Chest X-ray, AP view. Patient: 48 years old, sex F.
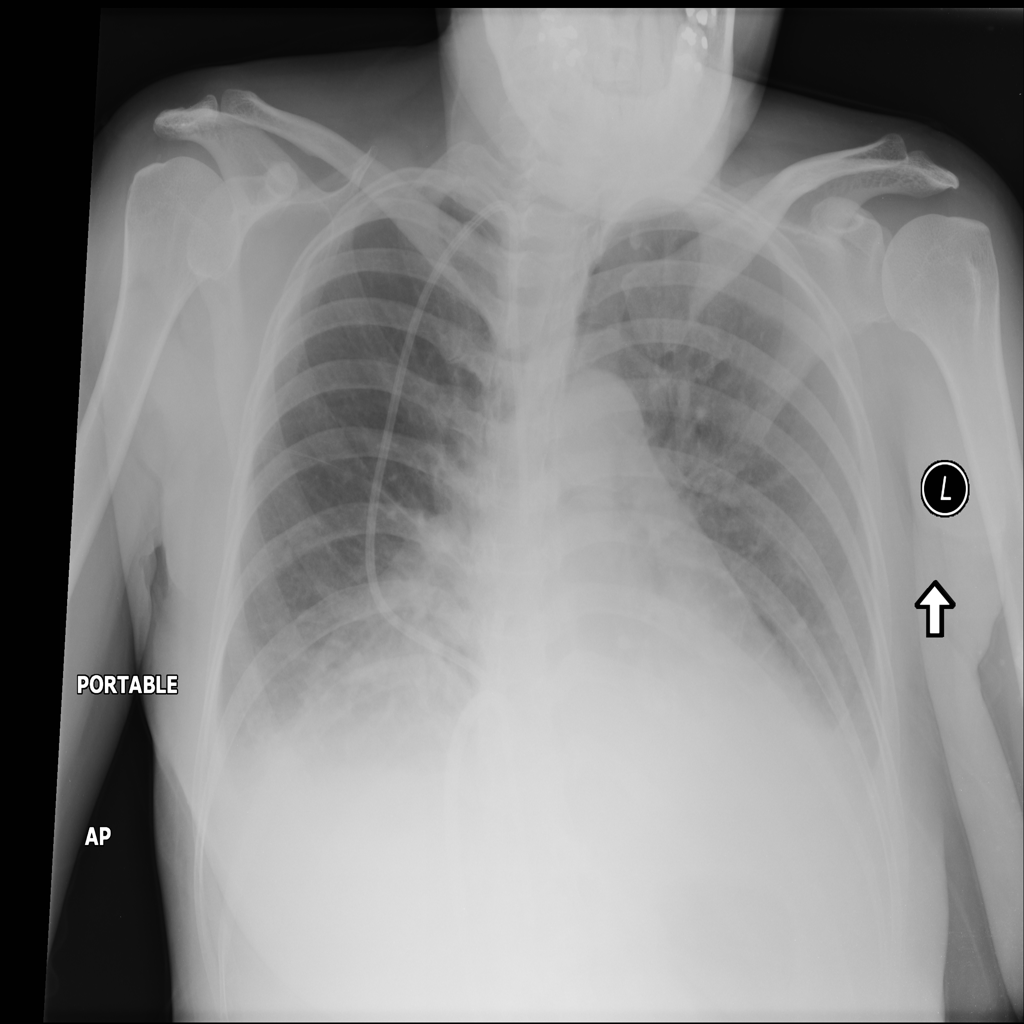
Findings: Consolidation, Effusion